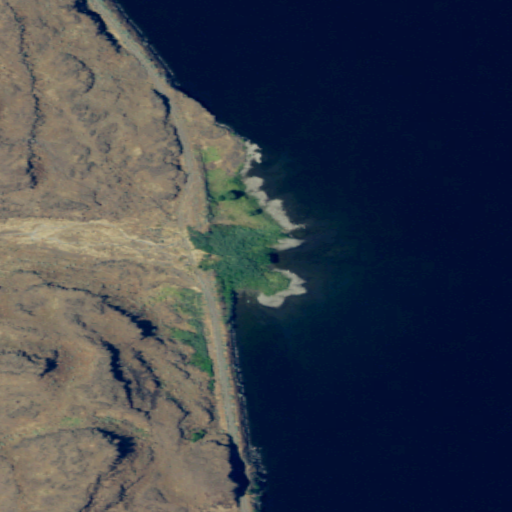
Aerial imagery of valley in Washington named Sourdough Canyon containing open water, grassland, shrub, and herbaceous wetlands